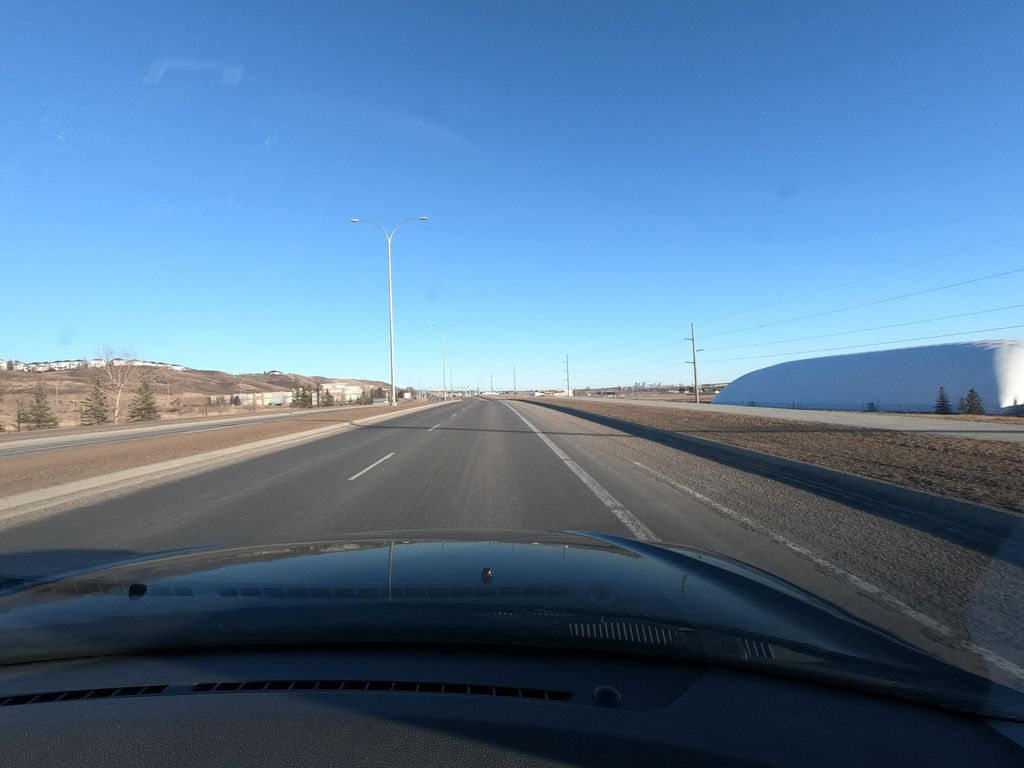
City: calgary